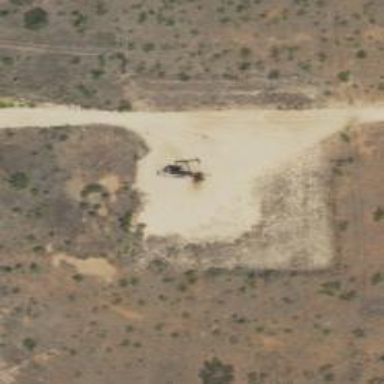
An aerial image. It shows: Petroleum well.